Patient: sex M, age 52
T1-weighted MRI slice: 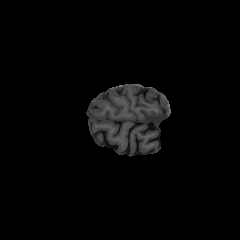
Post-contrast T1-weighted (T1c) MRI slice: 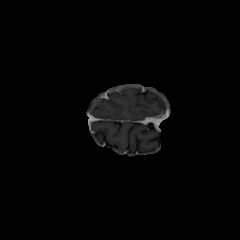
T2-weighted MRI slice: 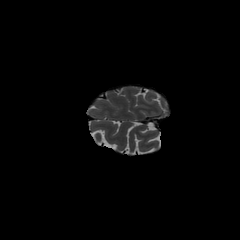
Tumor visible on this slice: no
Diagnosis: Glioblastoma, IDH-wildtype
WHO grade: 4